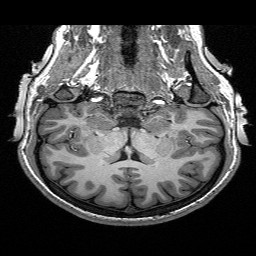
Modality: T1w
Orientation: sagittal